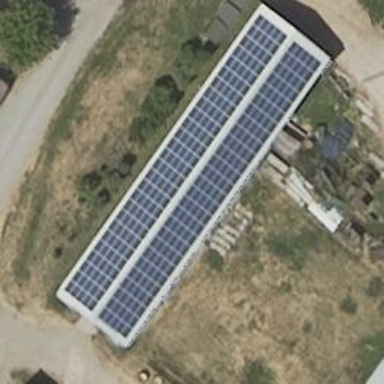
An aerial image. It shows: Small solar photovoltaic panel used as generator to produce electricity.